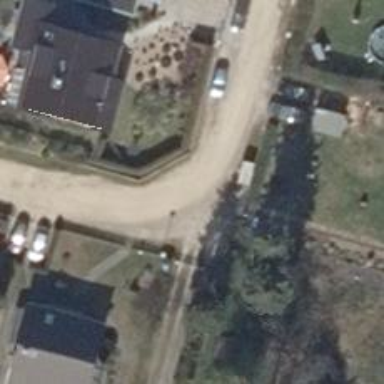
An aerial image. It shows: Driveway leading to service road.